The plot is a Hilbert-envelope spectrum of a rotating bearing's acceleration signal, annotated with the bearing's characteristic defect frequencies. Diagnose the bearing from this image, choosing from: normal, inner_race, outer_race, ball.
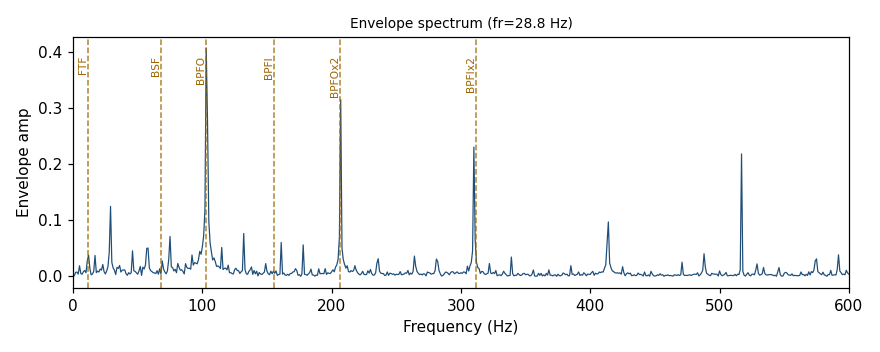
Answer: outer_race